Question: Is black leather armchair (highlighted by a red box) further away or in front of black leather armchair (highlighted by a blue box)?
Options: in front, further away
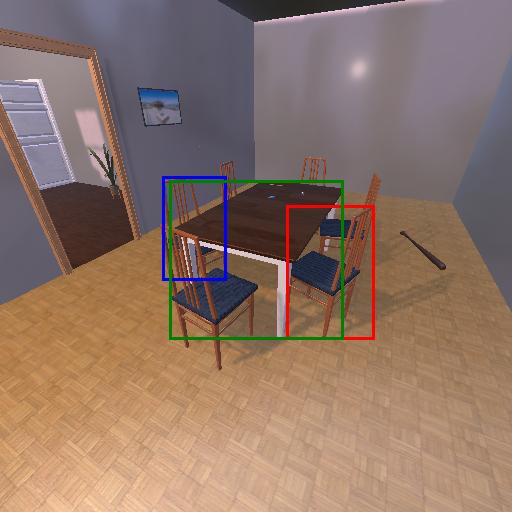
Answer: in front